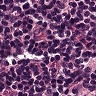
Metastatic tissue present: no